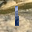
Label: 1